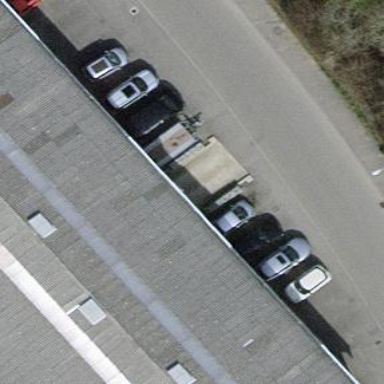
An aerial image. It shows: View of roof of building.